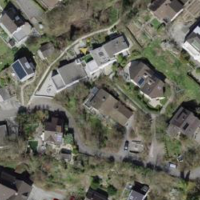
EUNIS habitat code: 54
Species observed at this site:
Campanula persicifolia
Ilex aquifolium